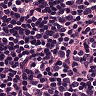
Metastatic tissue present: no